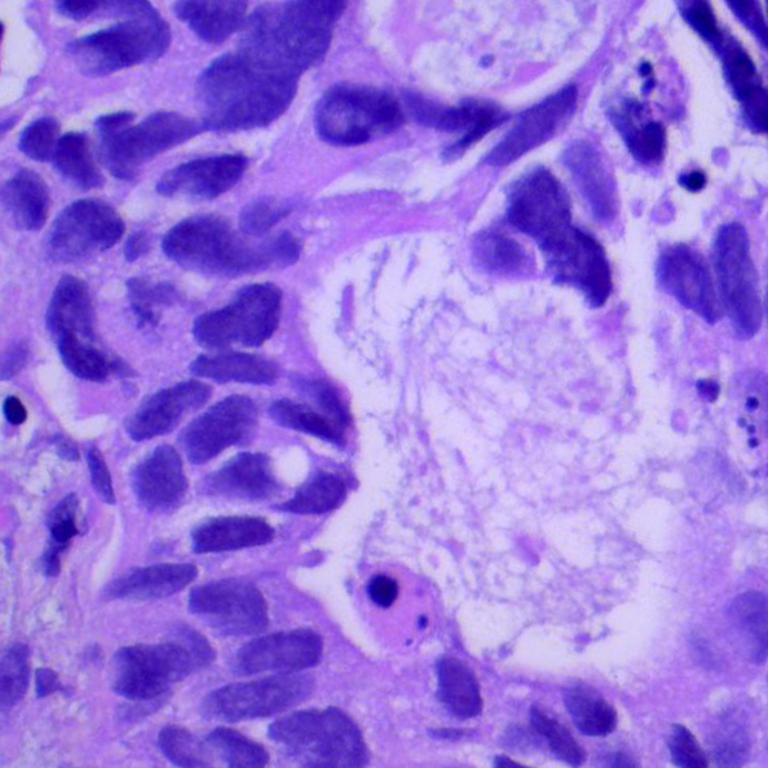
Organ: lung
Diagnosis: adenocarcinomas